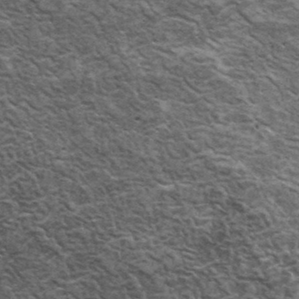
Label: frost